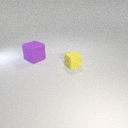
small yellow rubber cube to the right of large purple rubber cube